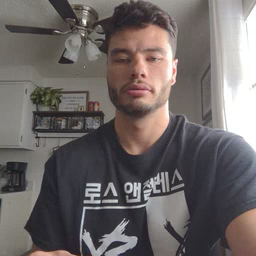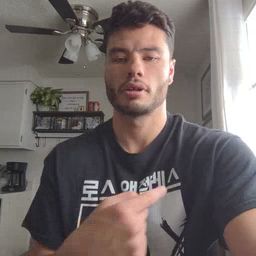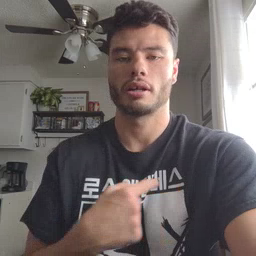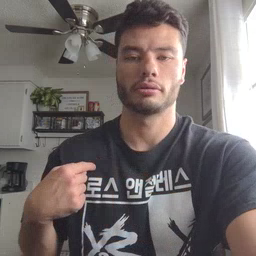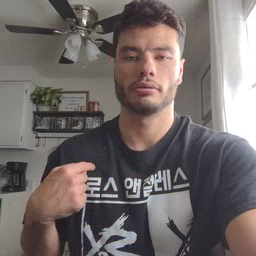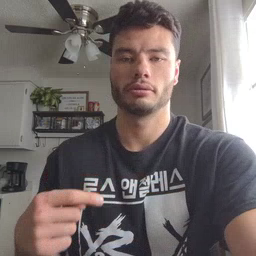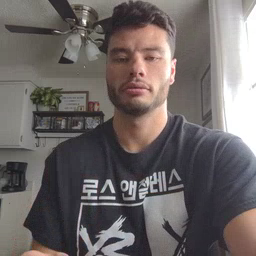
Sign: weus